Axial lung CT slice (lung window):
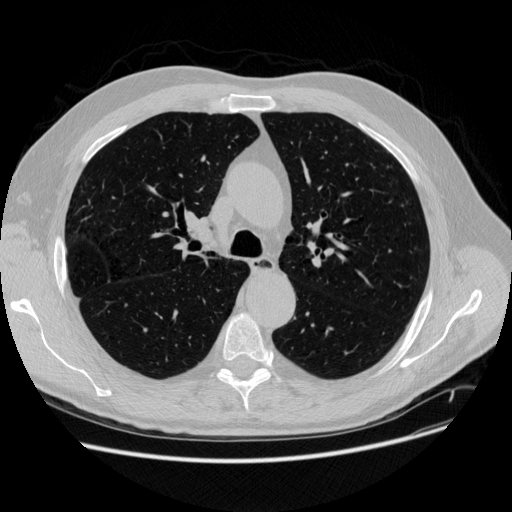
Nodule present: no